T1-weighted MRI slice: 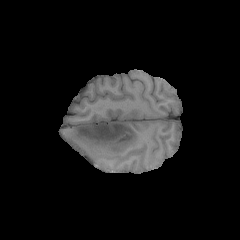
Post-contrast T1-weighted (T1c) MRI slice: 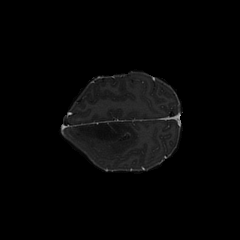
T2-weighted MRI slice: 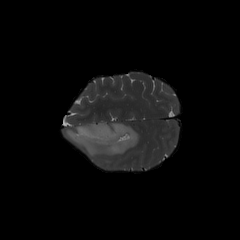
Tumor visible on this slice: yes